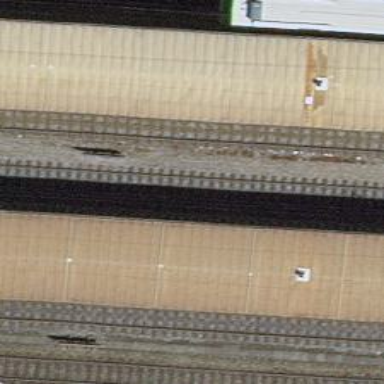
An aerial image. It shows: Stop position for public transport at railway stop.